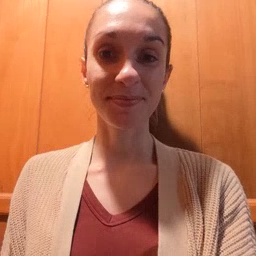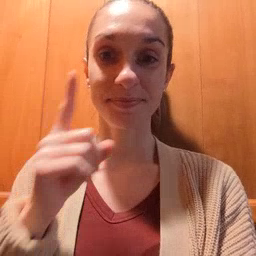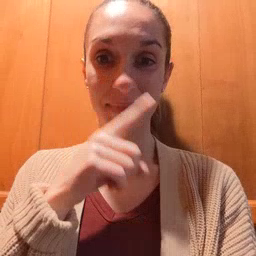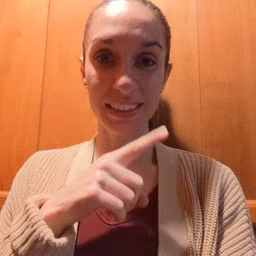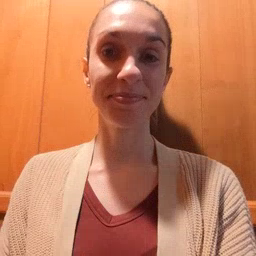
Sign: mouse